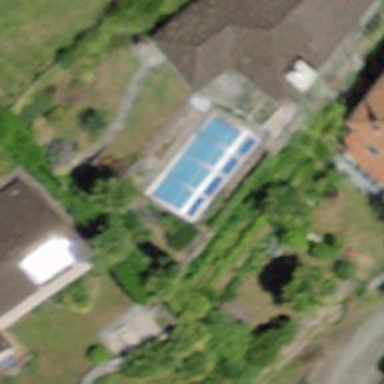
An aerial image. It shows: Swimming pool located in leisure land.